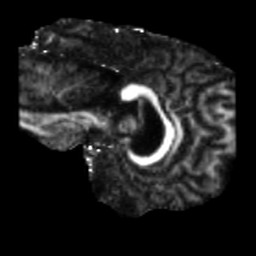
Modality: FA
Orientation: sagittal
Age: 66
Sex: male
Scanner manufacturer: siemens
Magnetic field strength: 3 T
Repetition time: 5.47 s
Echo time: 0.0854 s